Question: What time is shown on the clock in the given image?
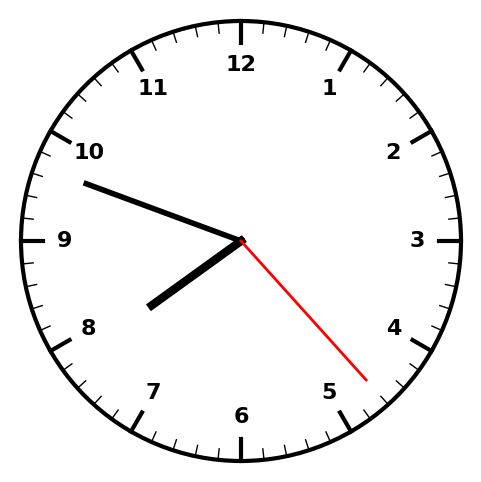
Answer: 07:48:23